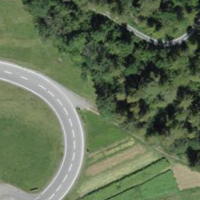
EUNIS habitat code: 24
Species observed at this site:
Saponaria ocymoides